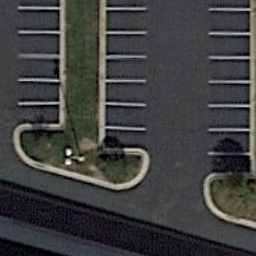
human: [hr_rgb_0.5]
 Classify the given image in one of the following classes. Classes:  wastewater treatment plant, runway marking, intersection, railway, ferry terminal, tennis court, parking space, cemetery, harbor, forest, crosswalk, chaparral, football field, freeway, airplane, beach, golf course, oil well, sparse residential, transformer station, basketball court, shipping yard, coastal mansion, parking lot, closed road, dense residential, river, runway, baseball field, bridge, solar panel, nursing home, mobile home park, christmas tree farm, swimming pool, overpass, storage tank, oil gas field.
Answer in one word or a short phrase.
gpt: parking space